Brain MRI, t1w sequence, axial 2D slice.
Patient: age 51, sex F, weight 95 kg, height 1.95 m
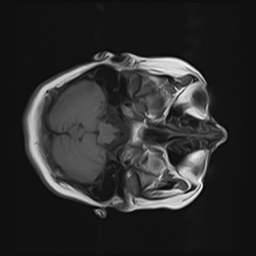